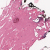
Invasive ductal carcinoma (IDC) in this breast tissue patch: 0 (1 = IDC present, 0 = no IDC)